Question: I have a problem which I try to solve with mathematica.
I am having a list with x and y coordinates from a position measurement (and also with z values of the quantity which was measured at each point). So, my list starts with
list={{-762.369,109.998,0.915951},{-772.412,109.993,0.923894},{-777.39, 109.998, 0.918108},...} (x,y,z).
Out of some reasons, I have to fill all these x,y, and z-values into a matrix. That would be easy if I have for each y-coordinate the same amount of x-coordinates (lets say 80), then I could use Partition[list,80] which produces a matrix with 80 columns (and some rows whose number is given by the number of y-coordinates with the same value).
Unfortunately, it is not so easy, the number of x-coordinates for each y is not strictly constant, as can be seen from the attached ListPlot.

Can anybody give me some suggestions, how I could fill each point of this plot / each x-y-(and z-) coordinate of my list into a matrix?
To explain better what I want to have, I indicated in the attached picture a matrix. There one can see that almost every point of my plot would fall into a cell of a matrix, only some cells would stay empty.
I used in the plot the color red for the points whose x coordinates are ascending in my list and blue for the points whose x coordinate are descending in my list (the positions are measured along a meander line). Perhaps this kind of order can be useful to solve to problem...
<URL> a link to my coordinates, perhaps this helps.
Well, I hope I explained my question well enough. I would appreciate every help much!
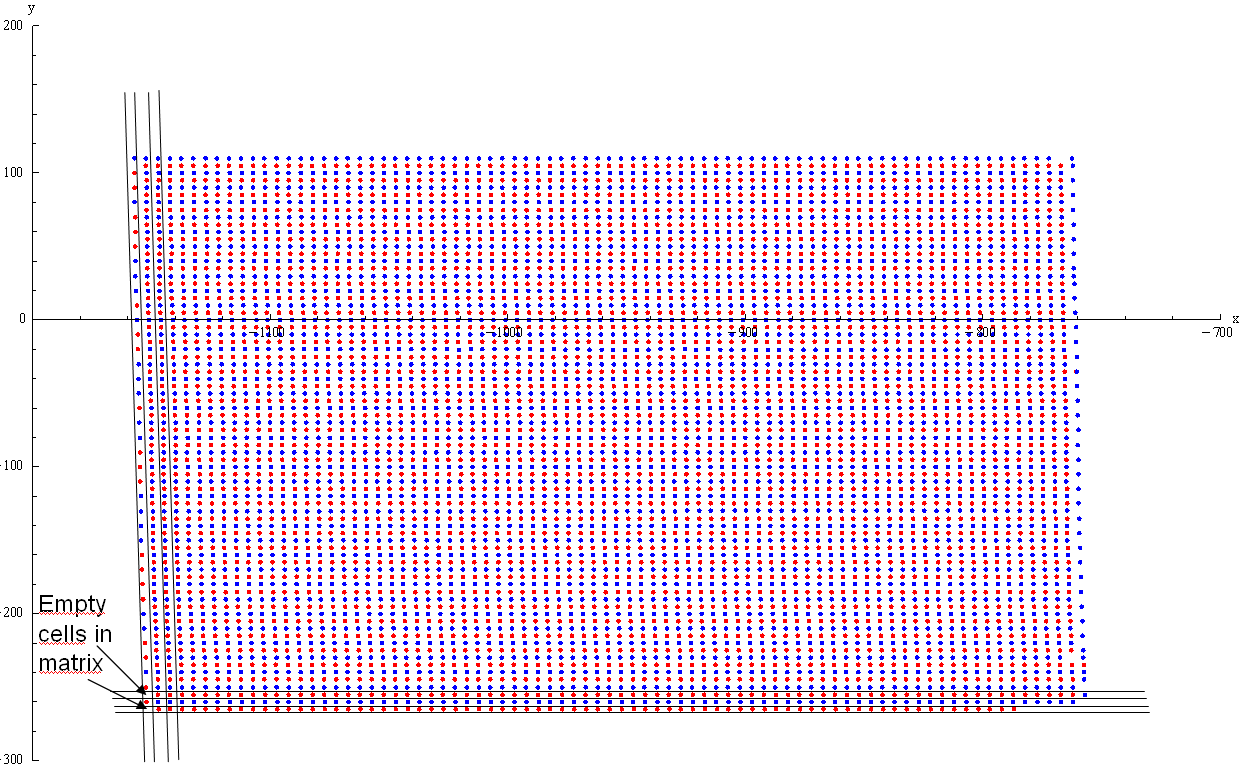
Answer: The basic idea behind this solution is:
- - -
(The OP emailed me the datafile. It consists of '{x,y}' point coordinates.)
Read in the data:
'''
data = Import["xy.txt", "Table"];
'''
Find the nearest 4 points to each point, and notice that they lie about distance 5 away both horizontally and vertically:
'''
nf = Nearest[data];
In:= # - data[[100]] & /@ nf[data[[100]], 5]
Out= {{0., 0.}, {-4.995, 0.}, {5.003, 0.001}, {-0.021, 5.003}, {0.204, -4.999}}
ListPlot[nf[data[[100]], 5], PlotStyle -> Red,
PlotMarkers -> Automatic, AspectRatio -> Automatic]
'''

Generate the difference vectors between close points and keep only those that are about length 5:
'''
vv = Select[
Join @@ Table[(# - data[[k]] & /@ nf[data[[k]], 5]), {k, 1, Length[data]}],
4.9 < Norm[#] < 5.1 &
];
'''
Average the vectors out by directions they can point to, and keep two "good" ones (pointing "up" or to the "right").
'''
In:= Mean /@ GatherBy[vv, Round[ArcTan @@ #, 0.25] &]
Out= {{<PHONE>, -4.99814}, {-5.00094, 0.000923234}, {5.00061, -4.51807*10^-6},
{-4.99907, -0.004153}, {-<PHONE>, 4.9983}, {-0.29147, 4.98216}}
In:= {u1, u2} = %[[{3, 5}]]
Out= {{5.00061, -4.51807*10^-6}, {-<PHONE>, 4.9983}}
'''
Use one random point as the point of origin, so the coordinates along the basis vectors 'u1' and 'u2' will be integers:
'''
translatedData = data[[100]] - # & /@ data;
'''
Let's find the integer coordinates and see how good they are (how far they are from actual integers):
'''
In:= integerIndices = LinearSolve[Transpose[{u1, u2}], #] & /@ translatedData ;
In:= Max[Abs[integerIndices - Round[integerIndices]]]
Out= 0.104237
In:= ListPlot[{integerIndices, Round[integerIndices]}, PlotStyle -> {Black, Red}]
'''

All points lie close to the integer approximations.
Offset the integer coordinates so they're all positive and can be used as matrix indices, then gather the elements into a matrix. I put the coordinates in a 'point' object in order not to confuse 'SparseArray':
'''
offset = Min /@ Transpose[Round[integerIndices]]
offset = {1, 1} - offset
result =
SparseArray[
Thread[(# + offset & /@ Round[integerIndices]) -> point @@@ data]]
result = Normal[result] /. {point -> List, 0 -> Null}
'''
And we finally have a matrix 'result' where each element is a coordinate-pair! (I was sloppy doing '0 -> Null' here to mark missing elements: it's important that 'data' contained no exact '0's.)
'''
MatrixForm[result[[1 ;; 10, 1 ;; 5]]]
'''

Just for fun, let's look at the deviations of points from the precise integer lattice sites:
'''
lattice = #1 u1 + #2 u2 & @@@ Round[integerIndices];
delta = translatedData - lattice;
delta = # - Mean[delta] & /@ delta;
ListVectorPlot[Transpose[{lattice, delta}, {2, 1, 3}], VectorPoints -> 30]
'''